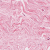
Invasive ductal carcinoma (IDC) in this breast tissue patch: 0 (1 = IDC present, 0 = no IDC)